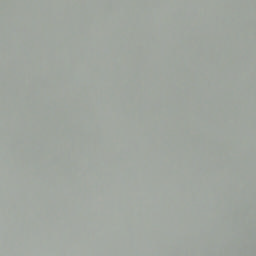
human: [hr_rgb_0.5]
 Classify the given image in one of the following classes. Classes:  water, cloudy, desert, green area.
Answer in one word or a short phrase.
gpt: cloudy